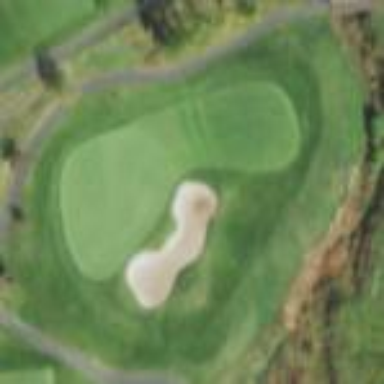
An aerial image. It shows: Golf course surrounded by greenery.